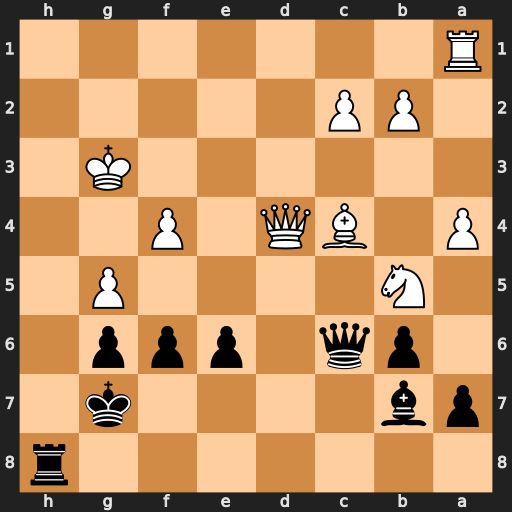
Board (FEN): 7r/pb4k1/1pq1ppp1/1N4P1/P1BQ1P2/6K1/1PP5/R7
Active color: b
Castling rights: -
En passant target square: -
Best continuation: Qf3#